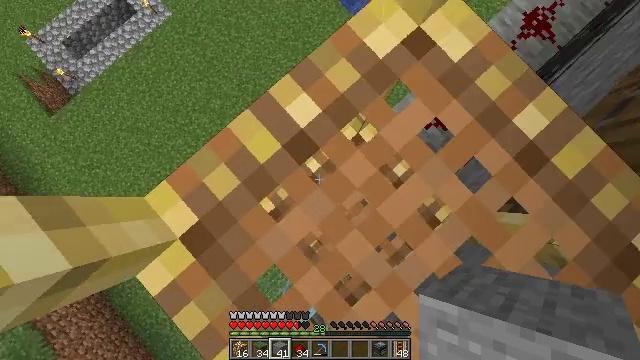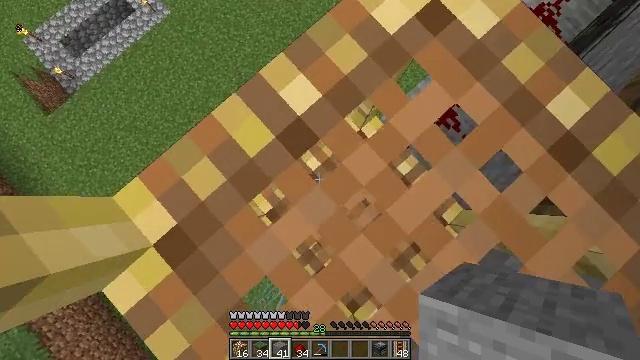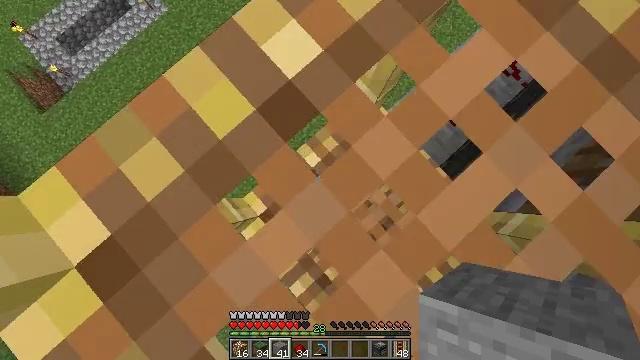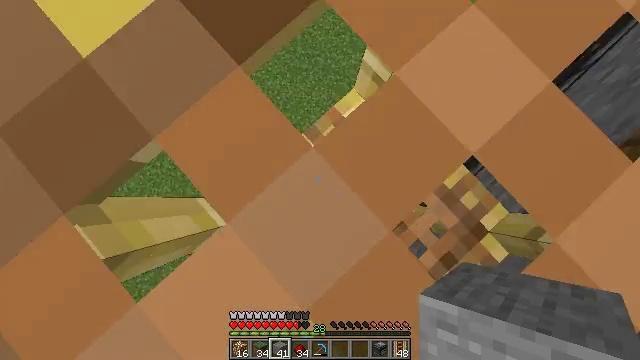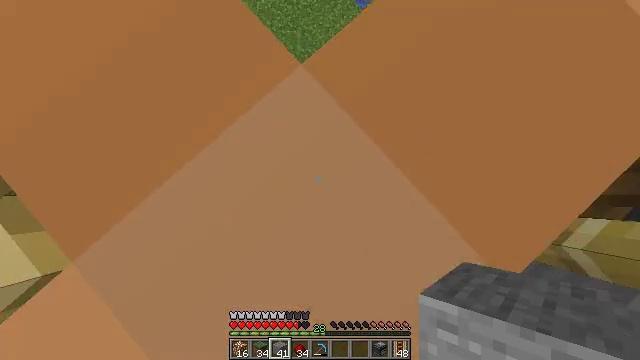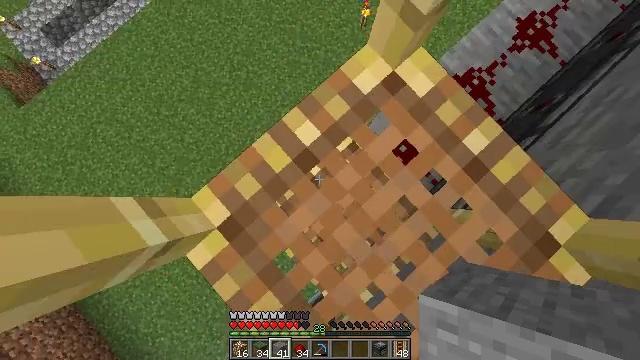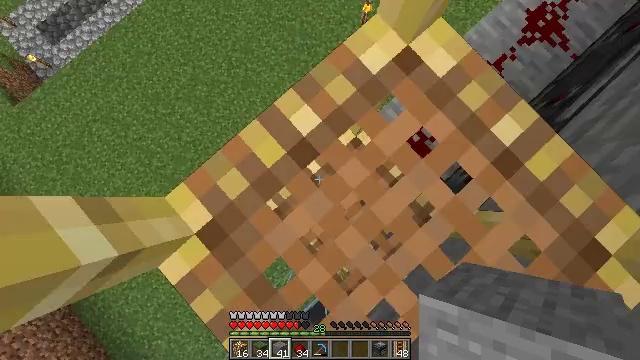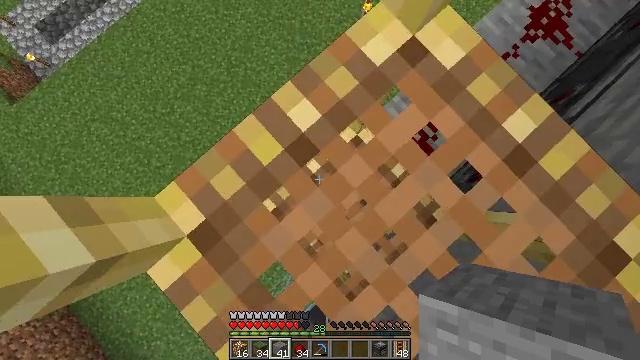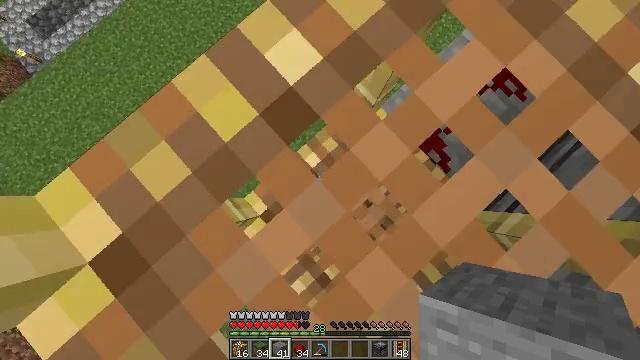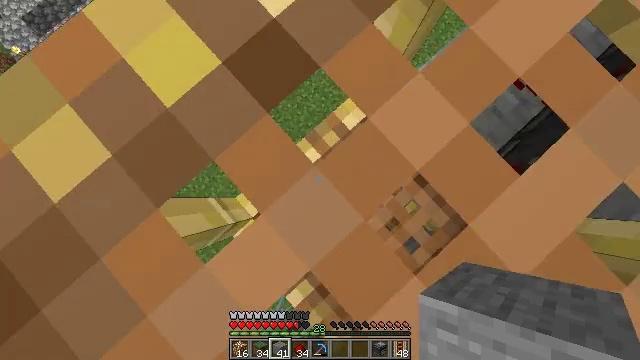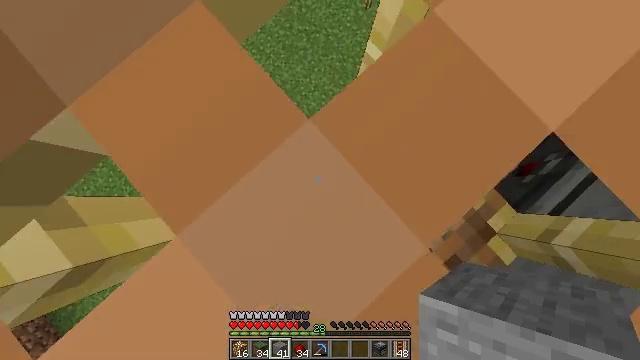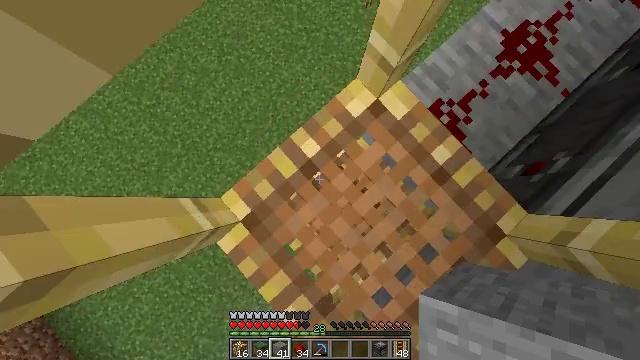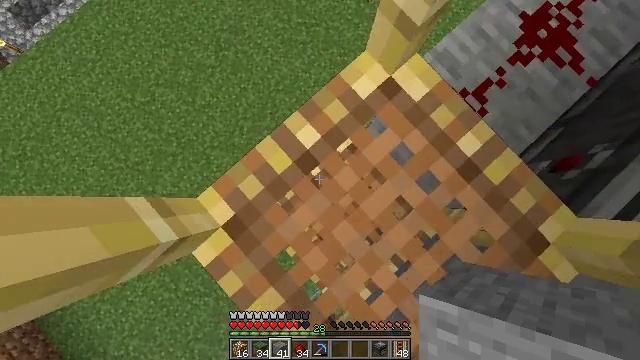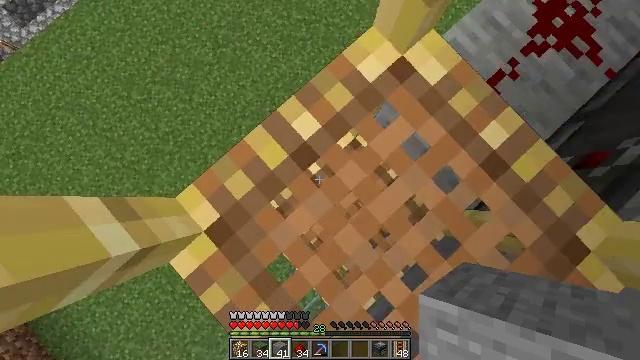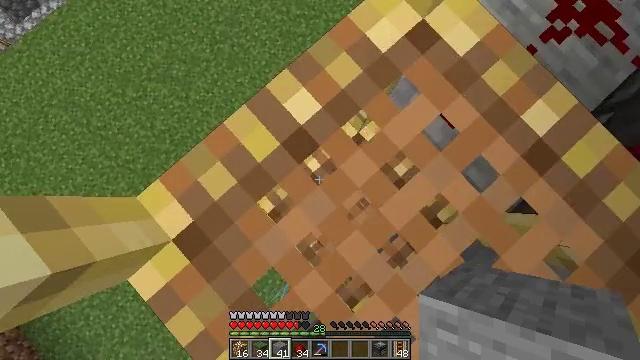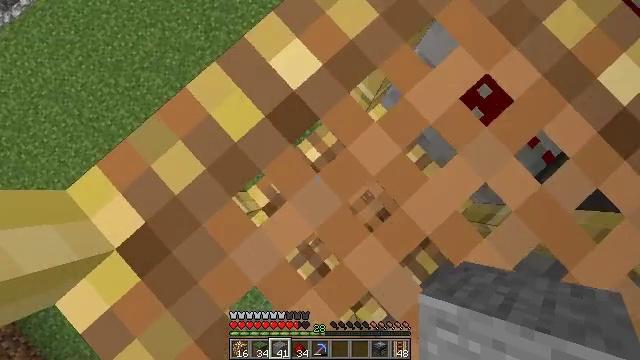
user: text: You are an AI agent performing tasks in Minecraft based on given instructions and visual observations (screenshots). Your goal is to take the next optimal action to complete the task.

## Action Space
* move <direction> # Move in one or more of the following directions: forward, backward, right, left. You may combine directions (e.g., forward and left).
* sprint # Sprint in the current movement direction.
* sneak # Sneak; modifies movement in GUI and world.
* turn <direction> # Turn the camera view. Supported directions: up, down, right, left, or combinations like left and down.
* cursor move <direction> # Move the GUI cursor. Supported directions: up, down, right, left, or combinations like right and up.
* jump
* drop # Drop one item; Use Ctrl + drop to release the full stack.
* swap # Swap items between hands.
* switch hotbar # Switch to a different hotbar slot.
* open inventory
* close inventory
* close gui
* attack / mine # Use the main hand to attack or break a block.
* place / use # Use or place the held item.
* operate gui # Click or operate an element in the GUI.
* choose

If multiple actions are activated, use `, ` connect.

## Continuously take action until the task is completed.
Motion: motion action
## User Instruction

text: Fill the crafting grid with redstone dust to get a redstone block.
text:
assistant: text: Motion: sneak
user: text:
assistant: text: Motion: sneak
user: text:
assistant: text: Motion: sneak
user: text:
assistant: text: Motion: sneak
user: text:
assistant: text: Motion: sneak
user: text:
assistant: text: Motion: sneak
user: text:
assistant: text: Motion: sneak
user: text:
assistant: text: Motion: sneak
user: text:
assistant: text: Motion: sneak
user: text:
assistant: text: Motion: sneak
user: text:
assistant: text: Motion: sneak
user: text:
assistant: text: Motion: sneak
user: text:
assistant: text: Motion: sneak
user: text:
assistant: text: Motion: sneak
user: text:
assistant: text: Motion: sneak, turn down
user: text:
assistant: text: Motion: sneak, turn down
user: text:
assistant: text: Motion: sneak, turn right
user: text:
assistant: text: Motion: sneak
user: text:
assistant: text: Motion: sneak
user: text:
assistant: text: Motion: sneak
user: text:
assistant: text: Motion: sneak
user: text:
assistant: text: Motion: sneak, turn right
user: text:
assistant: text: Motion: sneak, turn up
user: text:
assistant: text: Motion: sneak, turn up
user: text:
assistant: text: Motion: sneak
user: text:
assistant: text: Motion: sneak
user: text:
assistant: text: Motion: sneak
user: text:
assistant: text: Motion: sneak
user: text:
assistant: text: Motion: sneak
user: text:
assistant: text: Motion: sneak